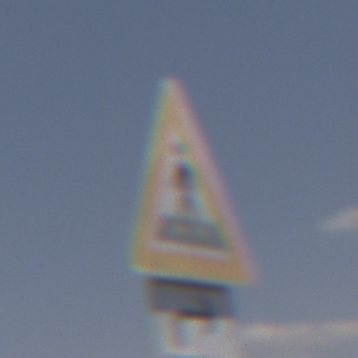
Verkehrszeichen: FussgaengerueberwegRechts
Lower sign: RichtungsangabeDurchPfeile5
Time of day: Midday
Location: Outdoor (Nature)
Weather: PartlyCloudy
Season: NotSpecified
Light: Natural